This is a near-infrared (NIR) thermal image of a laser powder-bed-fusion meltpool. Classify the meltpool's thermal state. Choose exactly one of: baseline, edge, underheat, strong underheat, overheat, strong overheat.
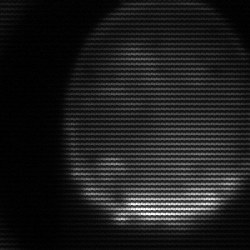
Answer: edge